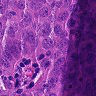
Metastatic tissue present: yes